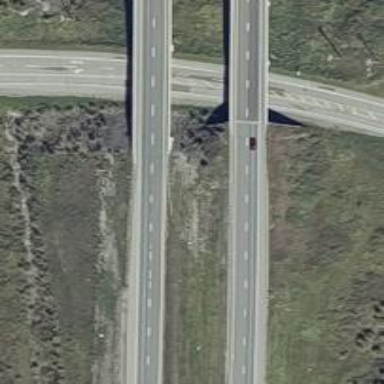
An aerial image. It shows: Motorway bridge with asphalt surface.